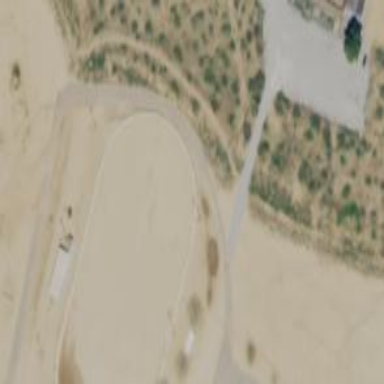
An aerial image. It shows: Equestrian pitch for leisure land use.